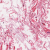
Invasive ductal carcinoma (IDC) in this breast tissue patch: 0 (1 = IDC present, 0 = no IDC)